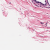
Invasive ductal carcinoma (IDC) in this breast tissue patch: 0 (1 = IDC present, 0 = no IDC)